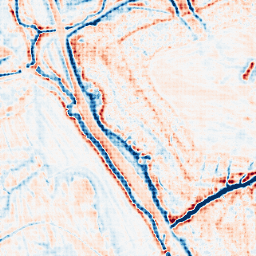
Category: edge_preserving
Decomposition family: bilateral
Decomposition parameters: d: 15
sigma_color: 50
sigma_space: 75
Upsampling method: sinc_hamming
Upsampling parameters: scale: 8
kernel_size: 8
Upsampling scale: 8